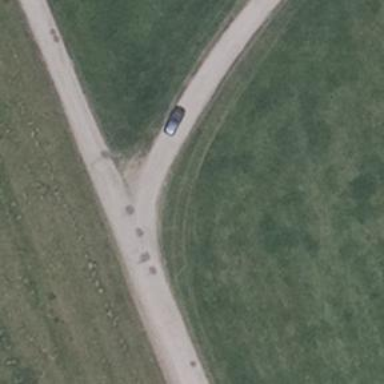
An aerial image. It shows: Sandy track road.